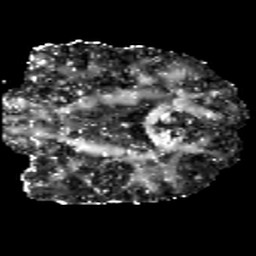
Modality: FA
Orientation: coronal
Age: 46
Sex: male
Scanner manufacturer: ge
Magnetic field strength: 3 T
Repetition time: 3.335 s
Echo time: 0.0868 s